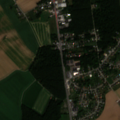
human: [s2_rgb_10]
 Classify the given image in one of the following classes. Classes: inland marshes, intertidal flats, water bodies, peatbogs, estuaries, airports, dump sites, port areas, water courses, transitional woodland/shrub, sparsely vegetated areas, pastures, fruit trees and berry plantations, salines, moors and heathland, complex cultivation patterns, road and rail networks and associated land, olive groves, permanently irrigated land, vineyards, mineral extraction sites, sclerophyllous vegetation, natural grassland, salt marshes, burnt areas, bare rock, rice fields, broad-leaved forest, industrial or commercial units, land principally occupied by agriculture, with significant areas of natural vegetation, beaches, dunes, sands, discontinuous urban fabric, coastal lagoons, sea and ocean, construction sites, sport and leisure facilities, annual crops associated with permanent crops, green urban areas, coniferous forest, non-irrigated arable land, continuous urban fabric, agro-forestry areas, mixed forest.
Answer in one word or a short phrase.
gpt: discontinuous urban fabric, non-irrigated arable land, pastures, complex cultivation patterns, broad-leaved forest